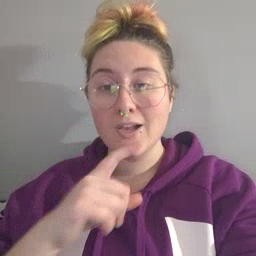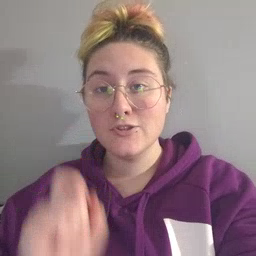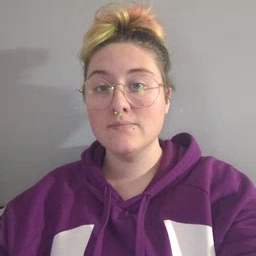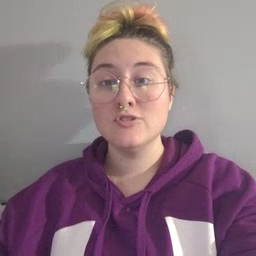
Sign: dryer